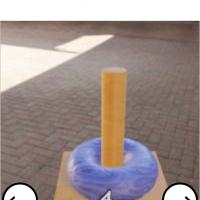
Task: sum
Answer: 4